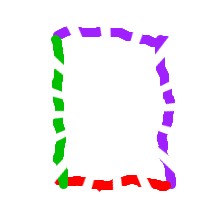
Shape: rectangle